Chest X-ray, PA view. Patient: 45 years old, sex M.
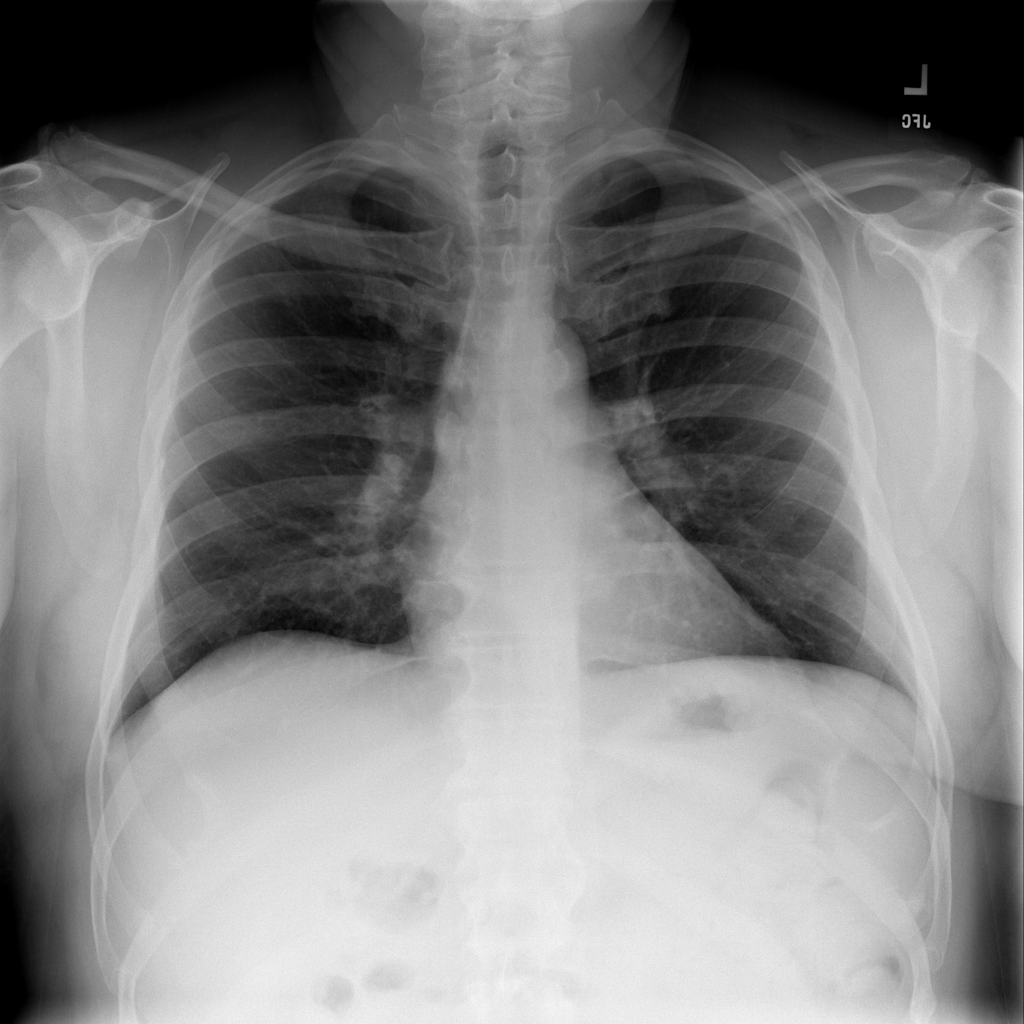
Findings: No Finding